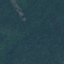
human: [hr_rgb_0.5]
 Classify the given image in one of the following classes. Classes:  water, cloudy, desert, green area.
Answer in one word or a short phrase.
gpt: green area